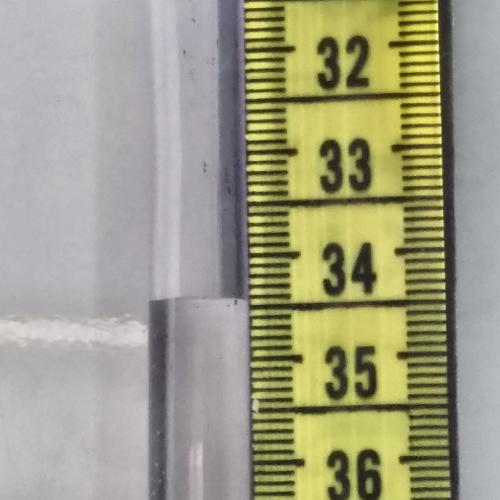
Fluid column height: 34.5 cm